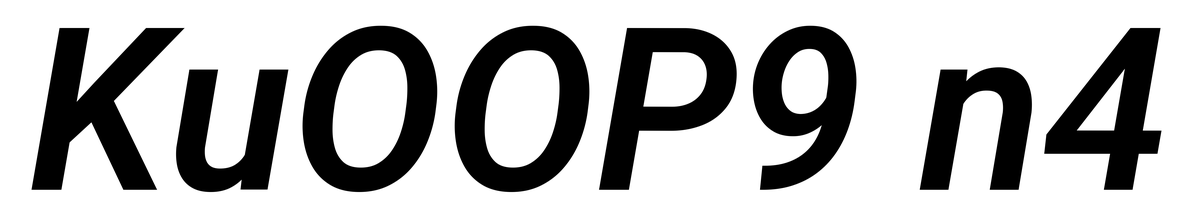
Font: Roboto-Italic_SemiBold_Italic